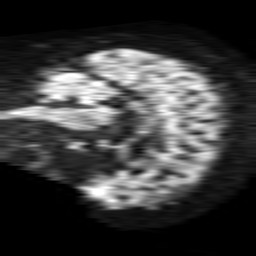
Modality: TRACE
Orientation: sagittal
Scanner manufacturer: philips
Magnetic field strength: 1.5 T
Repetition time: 4.6 s
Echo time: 0.08631 s